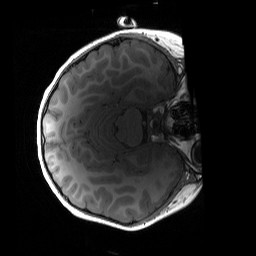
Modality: T1w
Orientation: axial
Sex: male
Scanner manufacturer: siemens
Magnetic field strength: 3 T
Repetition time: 1.9 s
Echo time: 0.00243 s